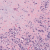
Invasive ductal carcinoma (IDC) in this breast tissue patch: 1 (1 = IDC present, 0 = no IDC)